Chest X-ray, PA view. Patient: 57 years old, sex F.
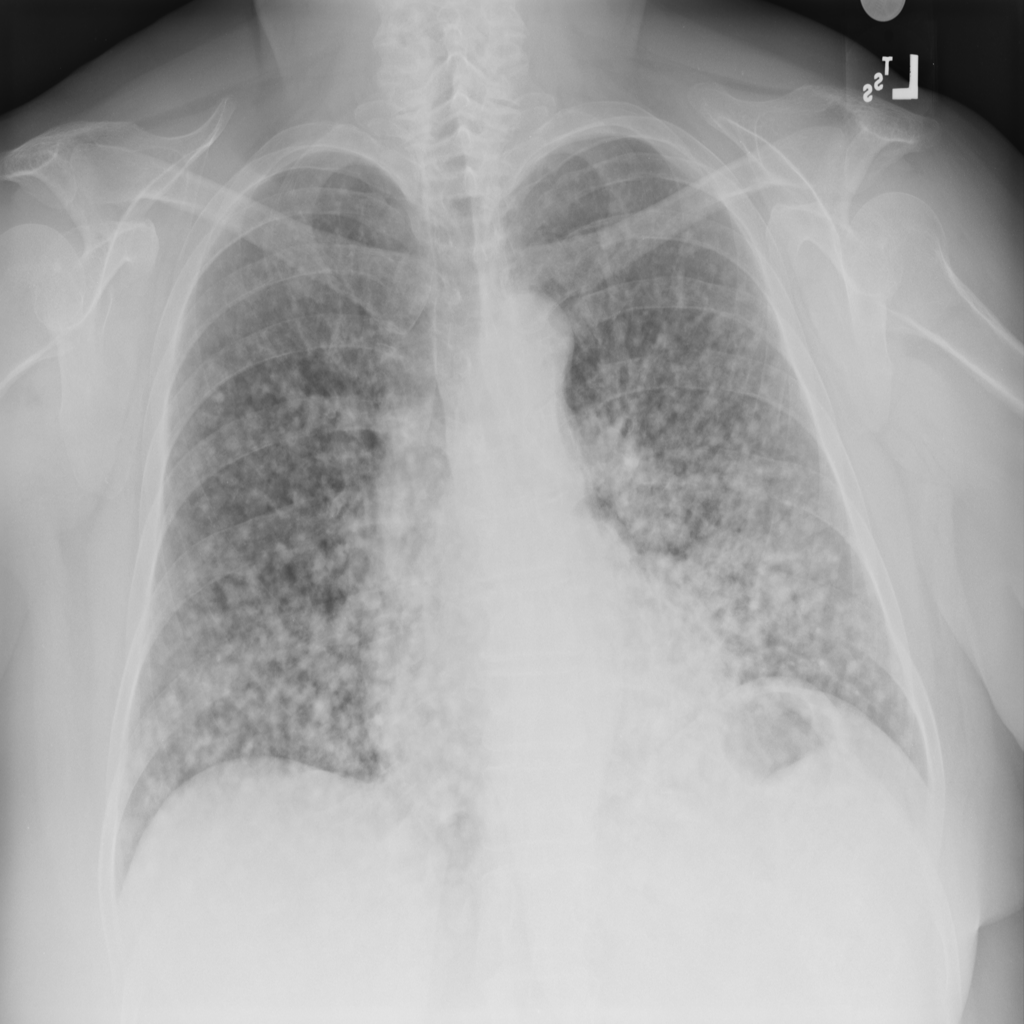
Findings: No Finding